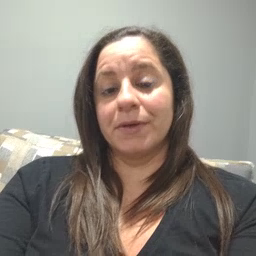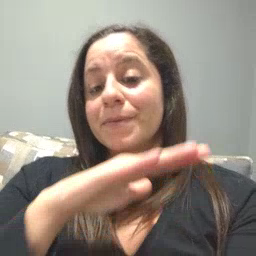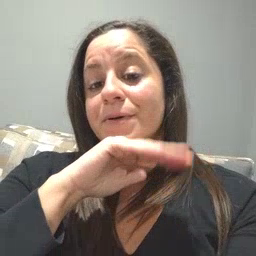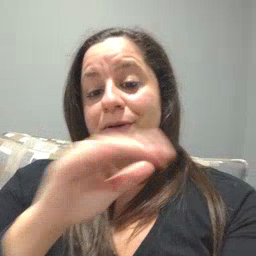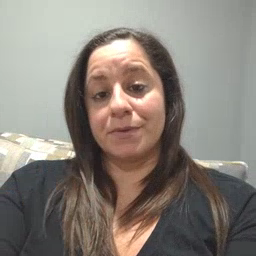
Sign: pig